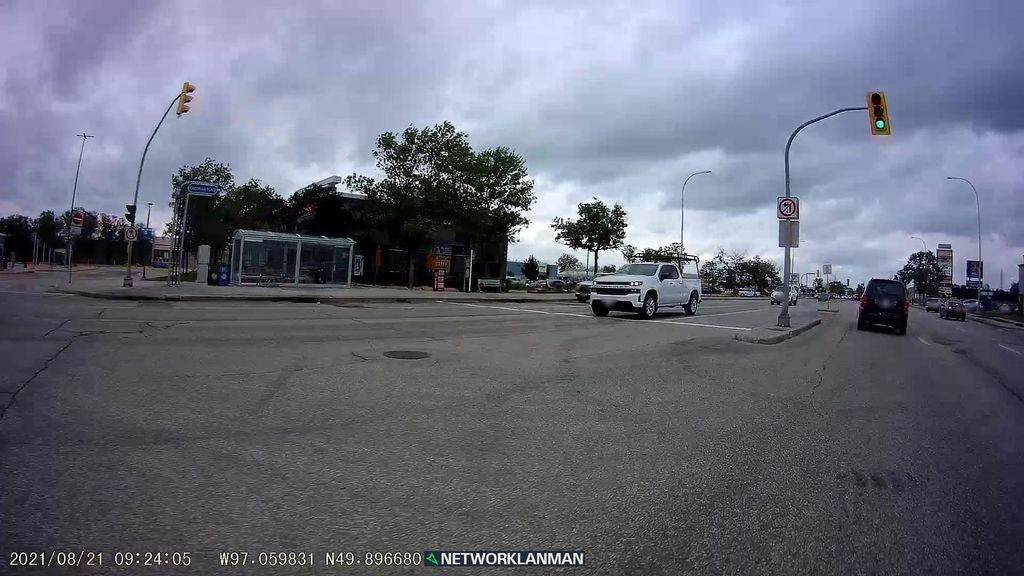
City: winnipeg